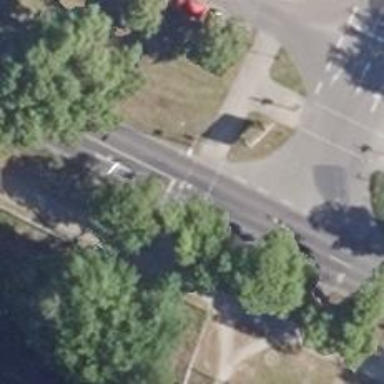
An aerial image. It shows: Road crossing with traffic signals.